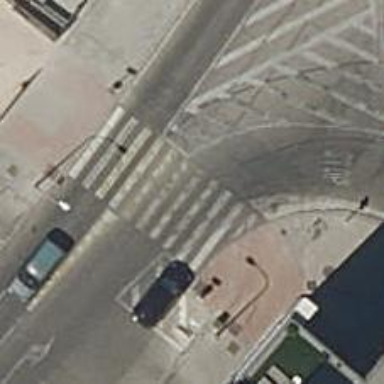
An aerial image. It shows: Uncontrolled zebra crossing on footway.